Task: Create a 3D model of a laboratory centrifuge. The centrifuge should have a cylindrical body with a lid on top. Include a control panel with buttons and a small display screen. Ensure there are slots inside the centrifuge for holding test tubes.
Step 187:
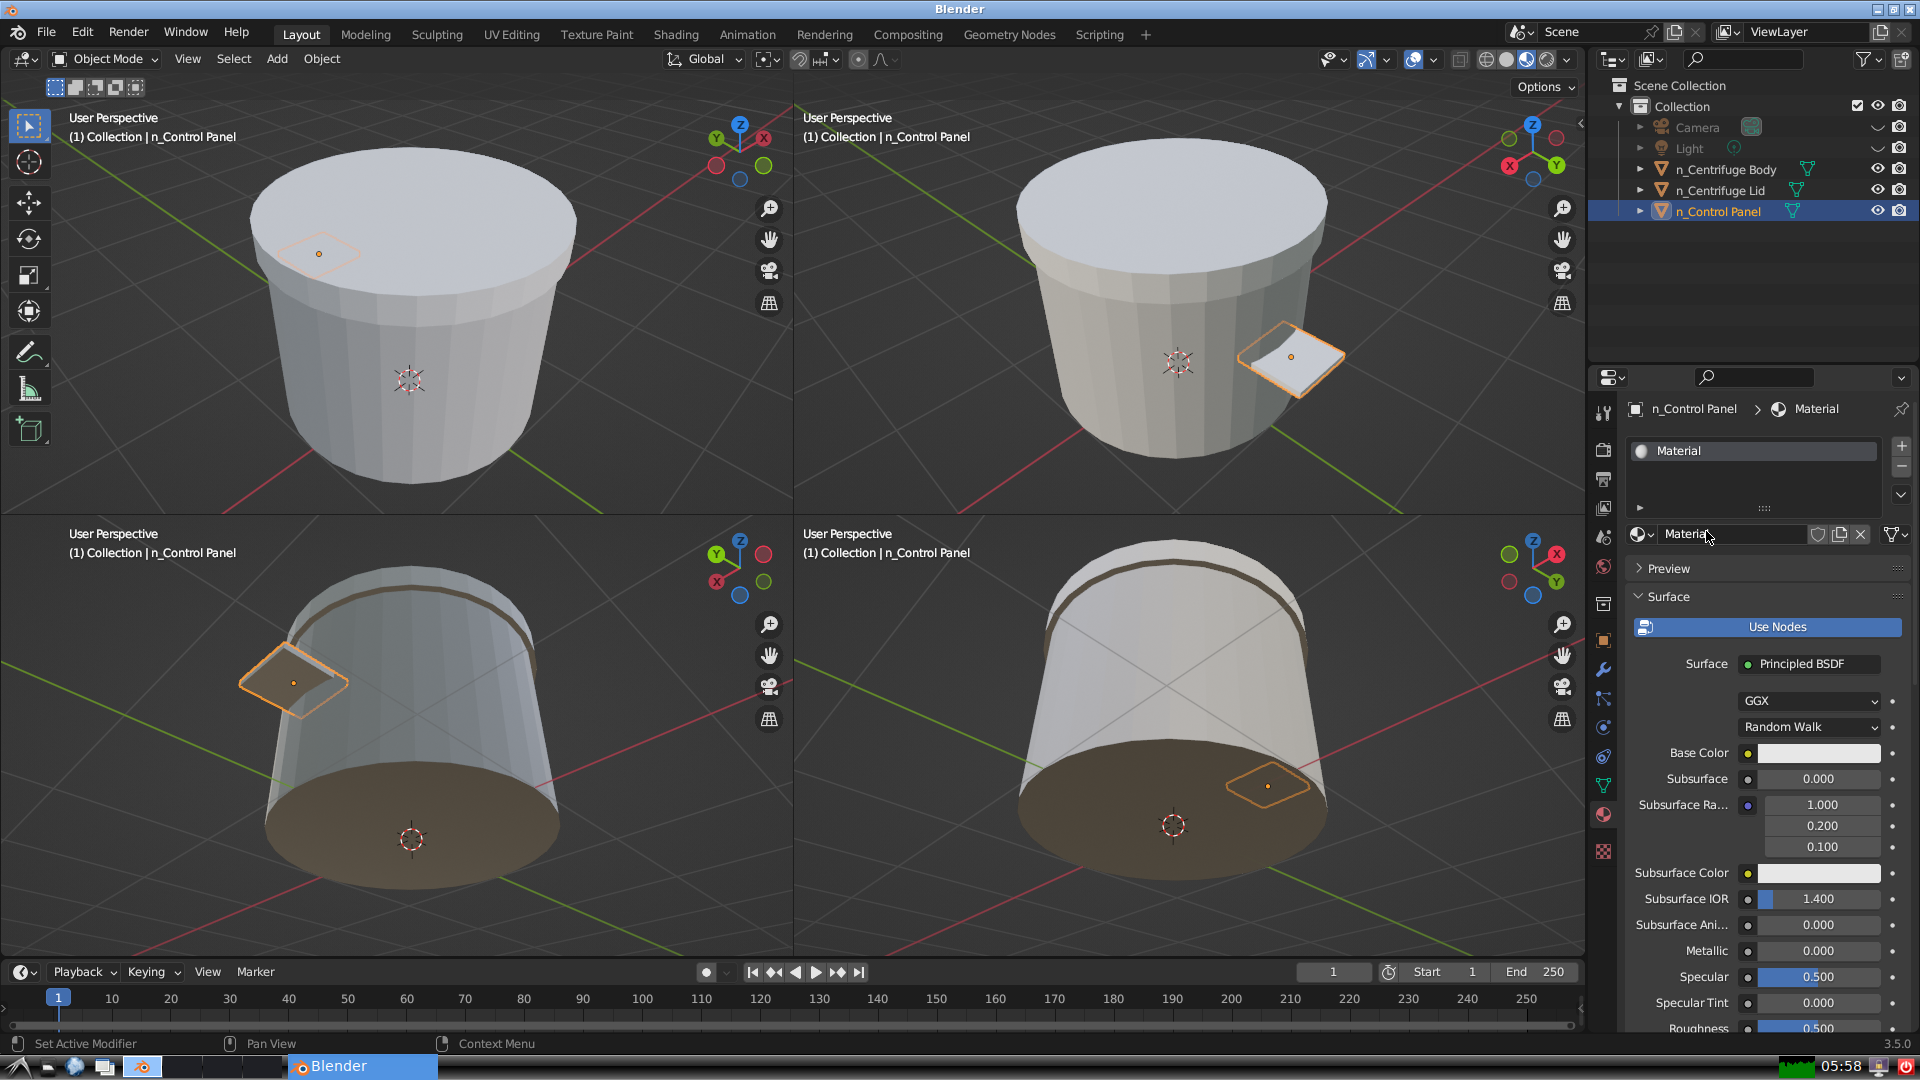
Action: click: no